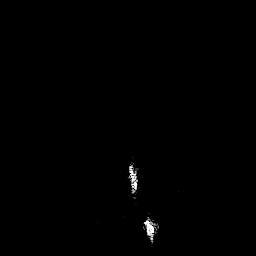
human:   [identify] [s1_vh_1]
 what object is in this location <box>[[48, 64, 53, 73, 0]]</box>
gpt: <ref>1 small ship at the center</ref>

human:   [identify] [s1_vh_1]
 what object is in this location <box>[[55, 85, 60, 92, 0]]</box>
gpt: <ref>1 small ship at the bottom</ref>